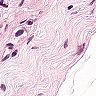
Metastatic tissue present: yes